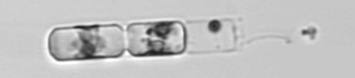
Label: Guinardia_delicatula_TAG_internal_parasite